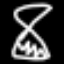
Label: hourglass